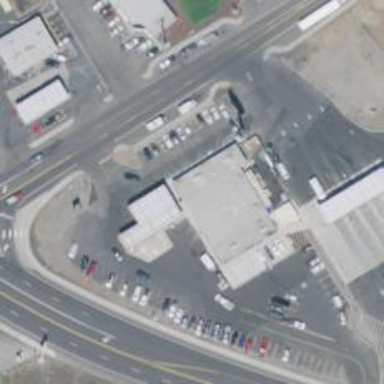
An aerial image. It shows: Convenience shop.